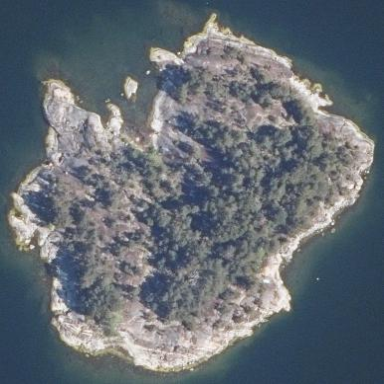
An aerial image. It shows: Island with natural coastline.